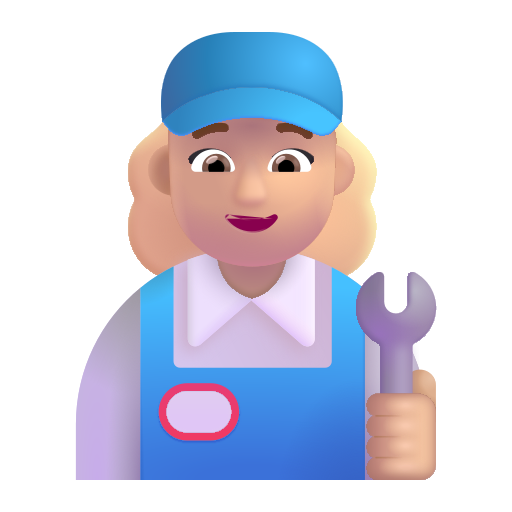
woman mechanic color  light